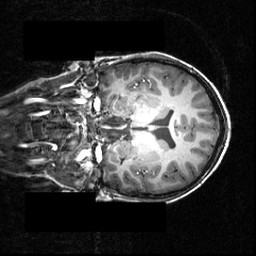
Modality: T1w
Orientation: coronal
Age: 12
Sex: male
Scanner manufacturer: siemens
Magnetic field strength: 3.951 T
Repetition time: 1.5 s
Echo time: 0.00335 s